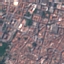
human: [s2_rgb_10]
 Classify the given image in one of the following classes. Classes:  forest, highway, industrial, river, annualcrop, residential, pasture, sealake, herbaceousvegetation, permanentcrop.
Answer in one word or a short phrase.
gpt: Residential